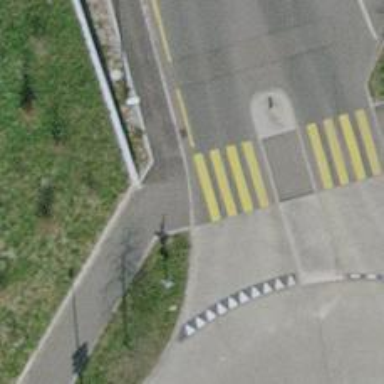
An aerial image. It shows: Kerb barrier.